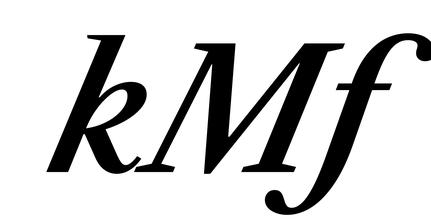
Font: LibreCaslonText-Italic_SemiBold_Italic